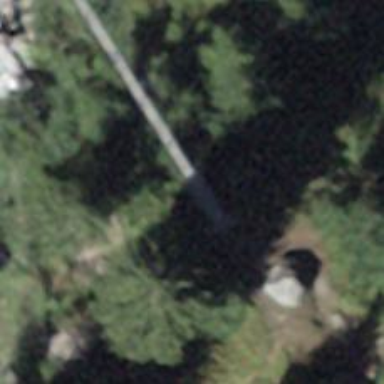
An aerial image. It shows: Path on simple-suspension bridge.